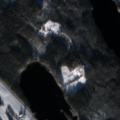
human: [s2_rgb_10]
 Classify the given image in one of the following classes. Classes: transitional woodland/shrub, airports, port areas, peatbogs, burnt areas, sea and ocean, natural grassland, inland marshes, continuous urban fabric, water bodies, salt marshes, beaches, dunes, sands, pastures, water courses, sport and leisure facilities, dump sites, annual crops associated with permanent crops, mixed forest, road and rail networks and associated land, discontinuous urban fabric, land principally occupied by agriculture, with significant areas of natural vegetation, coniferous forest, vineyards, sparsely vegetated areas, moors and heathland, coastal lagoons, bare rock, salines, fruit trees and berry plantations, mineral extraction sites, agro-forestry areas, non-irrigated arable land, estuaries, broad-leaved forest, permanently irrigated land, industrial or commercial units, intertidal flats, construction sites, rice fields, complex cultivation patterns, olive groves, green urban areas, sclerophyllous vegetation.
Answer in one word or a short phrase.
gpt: land principally occupied by agriculture, with significant areas of natural vegetation, coniferous forest, mixed forest, water bodies